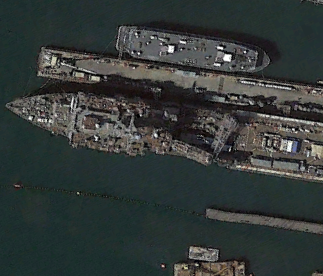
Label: combat